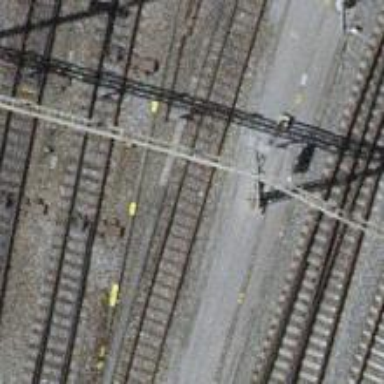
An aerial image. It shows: Railway yard with single rail track. The electrified track has contact line for power supply.